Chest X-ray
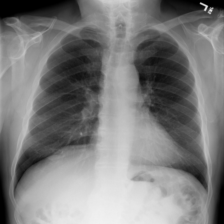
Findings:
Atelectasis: negative
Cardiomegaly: negative
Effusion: negative
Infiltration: negative
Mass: negative
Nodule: negative
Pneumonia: negative
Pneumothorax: negative
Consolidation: negative
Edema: negative
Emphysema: negative
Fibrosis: negative
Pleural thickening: negative
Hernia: negative